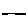
Label: line